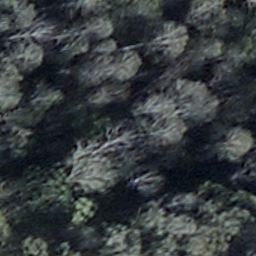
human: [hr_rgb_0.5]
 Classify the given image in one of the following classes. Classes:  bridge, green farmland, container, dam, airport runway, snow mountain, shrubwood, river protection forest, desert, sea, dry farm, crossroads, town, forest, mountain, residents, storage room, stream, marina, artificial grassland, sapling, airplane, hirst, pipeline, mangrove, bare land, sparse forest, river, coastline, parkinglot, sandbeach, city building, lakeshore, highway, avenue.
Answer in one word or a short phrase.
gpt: shrubwood